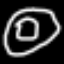
Label: donut